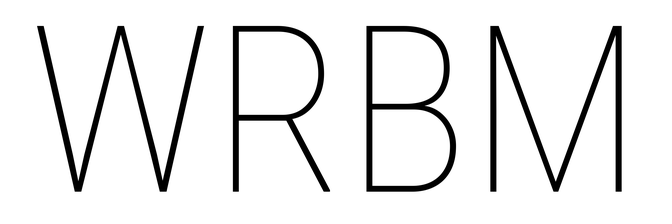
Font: Roboto_Condensed_Thin